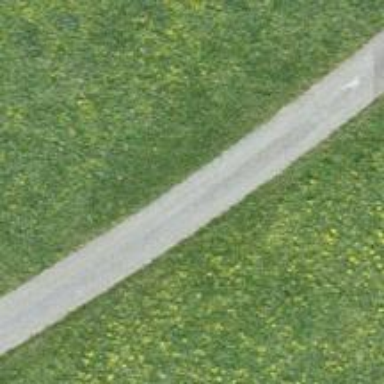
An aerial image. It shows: Well-maintained track road of grade 1.